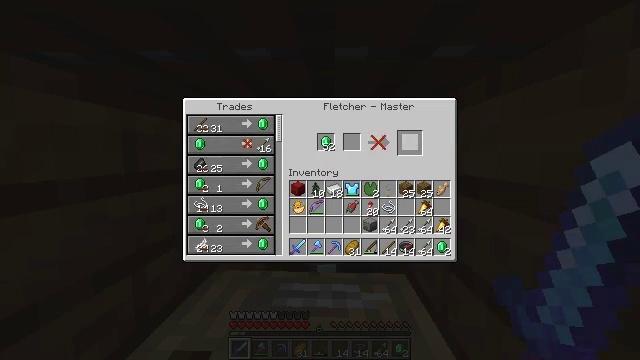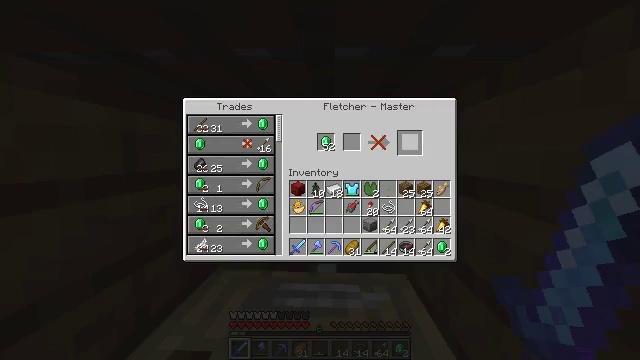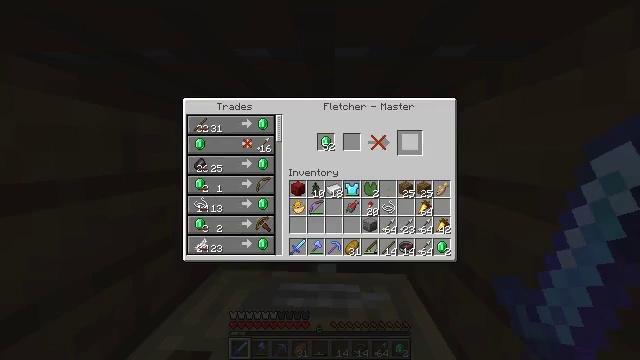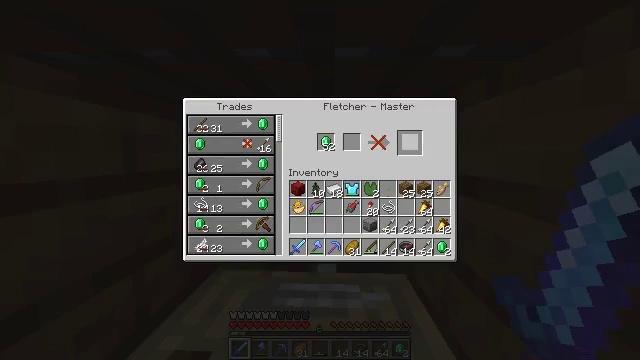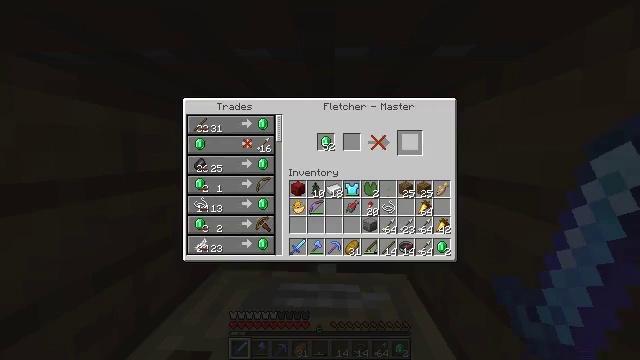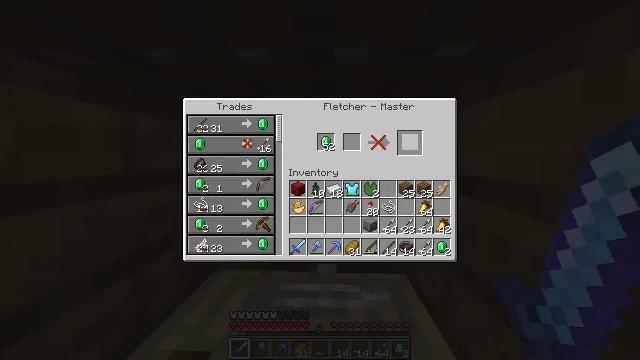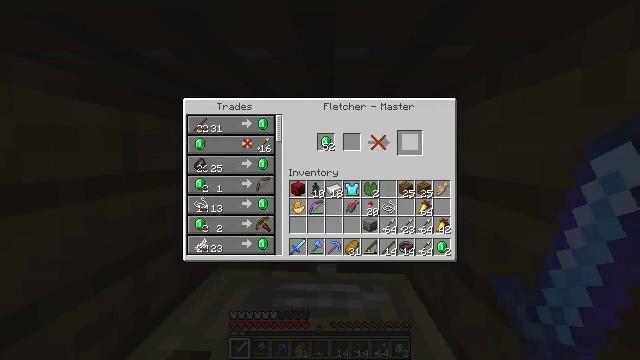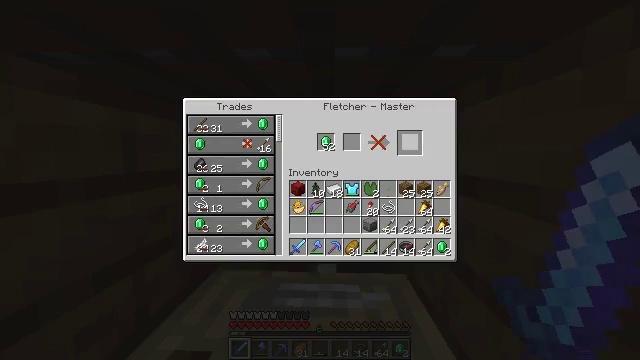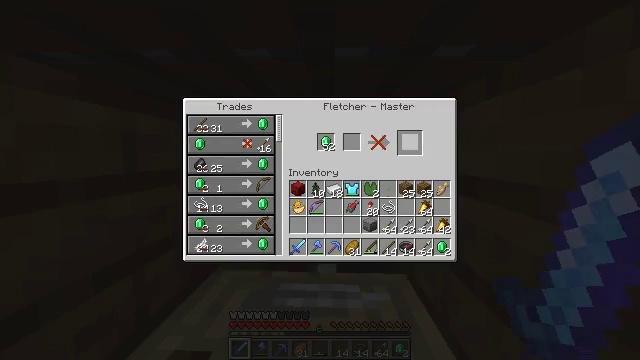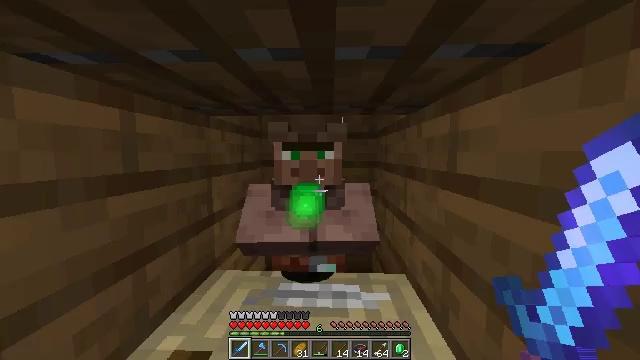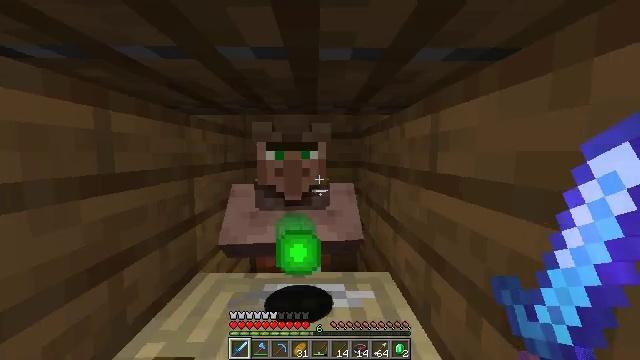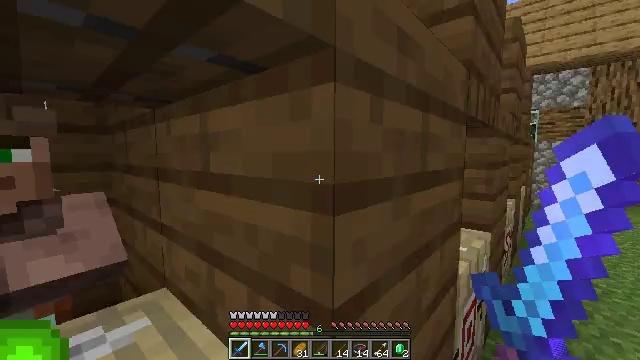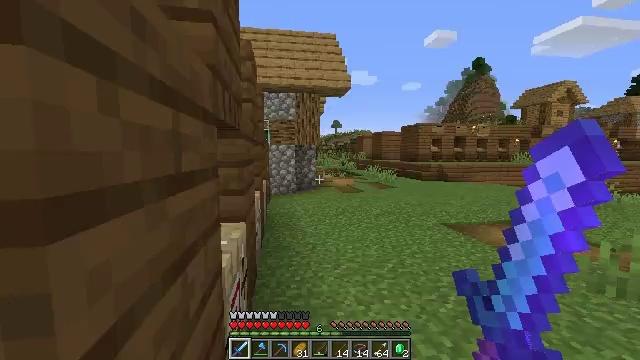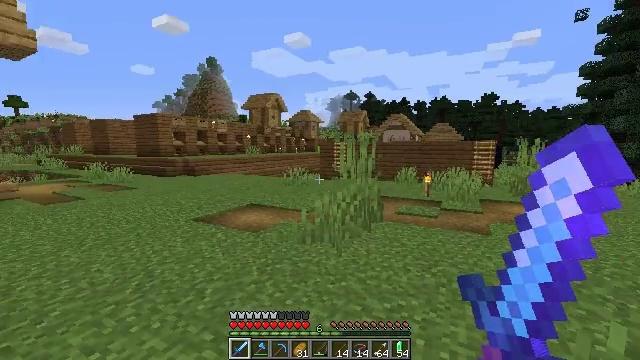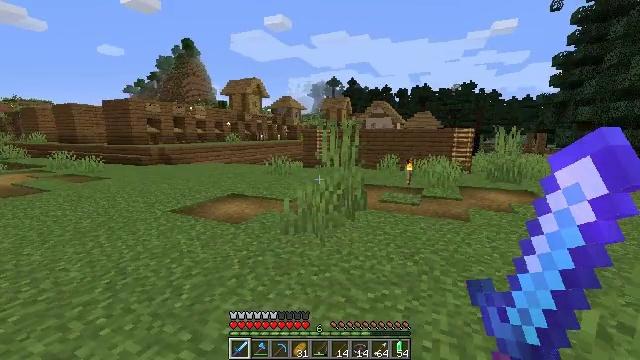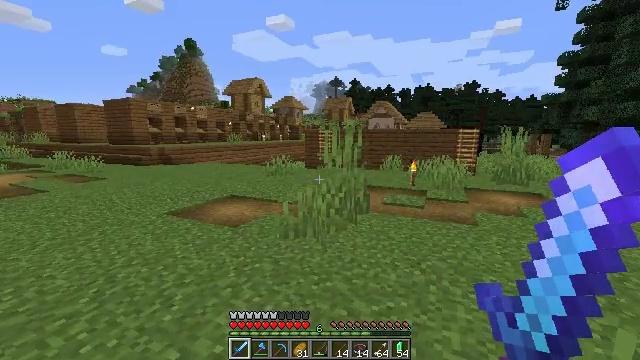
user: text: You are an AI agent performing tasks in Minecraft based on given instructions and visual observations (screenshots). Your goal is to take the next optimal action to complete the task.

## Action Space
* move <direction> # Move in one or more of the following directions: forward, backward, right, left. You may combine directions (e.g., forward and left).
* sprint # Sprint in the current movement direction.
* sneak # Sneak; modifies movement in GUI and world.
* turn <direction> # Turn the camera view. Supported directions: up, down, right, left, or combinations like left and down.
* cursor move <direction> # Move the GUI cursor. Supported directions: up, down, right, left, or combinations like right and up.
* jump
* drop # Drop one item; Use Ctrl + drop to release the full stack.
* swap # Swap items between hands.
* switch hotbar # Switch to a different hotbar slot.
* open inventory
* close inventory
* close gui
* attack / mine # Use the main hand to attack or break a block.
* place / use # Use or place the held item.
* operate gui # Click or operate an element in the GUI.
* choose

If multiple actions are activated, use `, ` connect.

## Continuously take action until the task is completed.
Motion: motion action
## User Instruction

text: Drop a fishing rod.
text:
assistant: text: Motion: sneak, open gui
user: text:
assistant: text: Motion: sneak
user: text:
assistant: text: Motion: sneak
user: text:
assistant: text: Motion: sneak
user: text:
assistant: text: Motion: sneak
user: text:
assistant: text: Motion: sneak
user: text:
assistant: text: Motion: sneak
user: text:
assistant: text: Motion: sneak
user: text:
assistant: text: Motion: no_op
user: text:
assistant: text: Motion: turn right, close gui
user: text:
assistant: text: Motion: turn right, open inventory
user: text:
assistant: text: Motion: turn right
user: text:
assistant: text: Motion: move forward, turn right and down
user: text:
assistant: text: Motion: move forward, turn right and down
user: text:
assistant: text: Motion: move forward
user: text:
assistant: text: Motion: move forward, sprint, turn left
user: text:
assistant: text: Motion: move forward, sprint, turn left and up
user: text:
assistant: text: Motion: move forward, sprint, turn right
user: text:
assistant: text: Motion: move forward, sprint, turn right and down
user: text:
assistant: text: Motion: move forward, sprint, turn right
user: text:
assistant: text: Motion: move forward, sprint
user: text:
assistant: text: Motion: move forward, sprint, jump
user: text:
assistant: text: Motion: move forward, sprint, turn left, jump
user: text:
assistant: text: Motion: move forward, sprint, jump
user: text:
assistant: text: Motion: move forward, sprint, jump
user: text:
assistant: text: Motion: move forward, sprint, turn right, jump
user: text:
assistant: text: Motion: move forward, sprint, turn right and up, jump
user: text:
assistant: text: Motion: move forward, sprint, turn right, jump
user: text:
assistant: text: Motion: move forward, sprint, jump
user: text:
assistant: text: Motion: move forward, sprint, jump